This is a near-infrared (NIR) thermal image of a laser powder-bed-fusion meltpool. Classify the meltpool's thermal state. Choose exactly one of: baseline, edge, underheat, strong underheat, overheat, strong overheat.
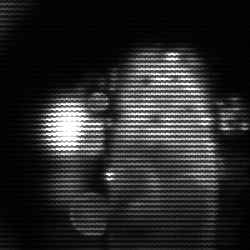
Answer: strong underheat